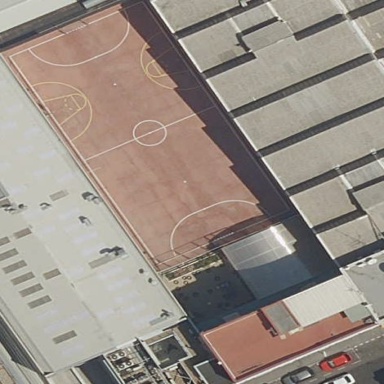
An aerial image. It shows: School.